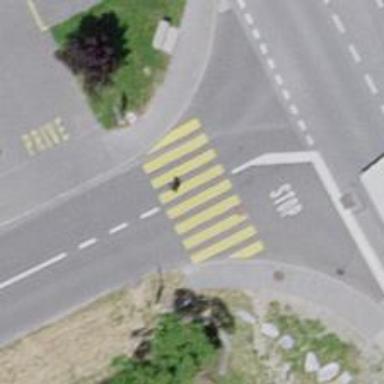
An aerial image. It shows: Zebra crossing at uncontrolled and marked intersection.